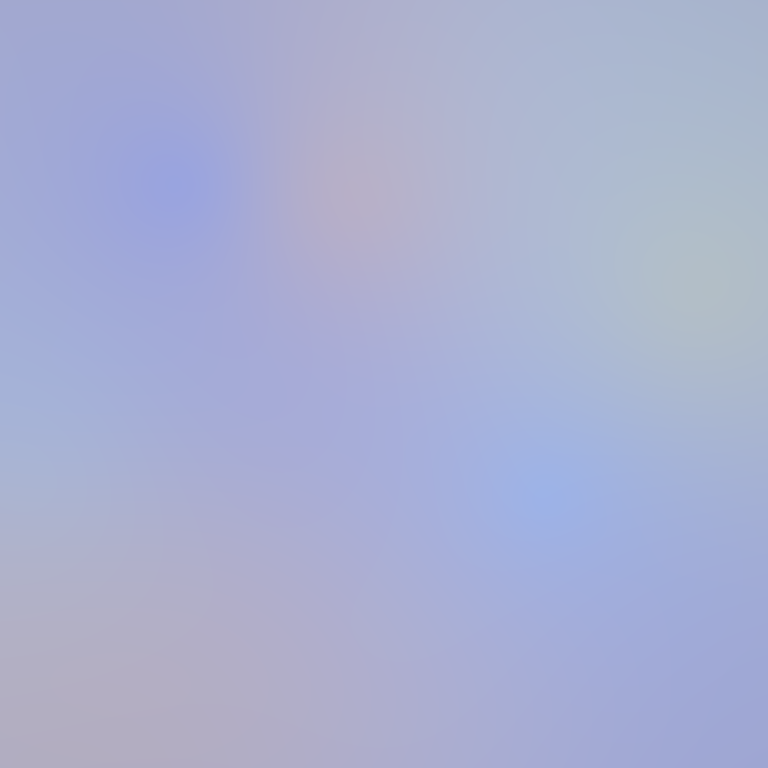
Abstract light effect, smooth gradient from soft lavender to pale blue, serene atmosphere, diffuse glow, no room, no furniture, no objects.